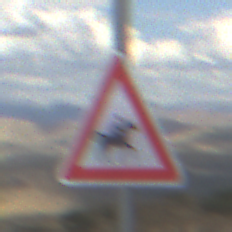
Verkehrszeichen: ReiterLinks
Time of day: Midday
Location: Outdoor (Nature)
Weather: PartlyCloudy
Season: NotSpecified
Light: Natural